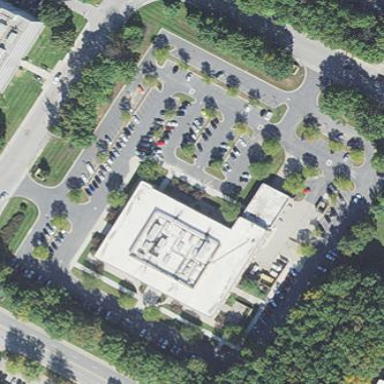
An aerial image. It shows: Government office building.